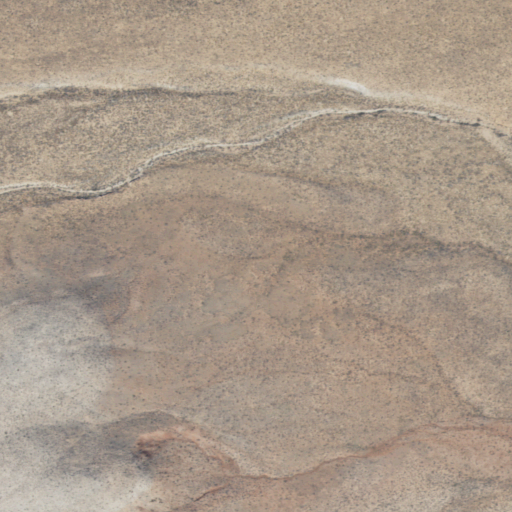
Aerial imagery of valley in Arizona named Cane Canyon containing shrub and grassland